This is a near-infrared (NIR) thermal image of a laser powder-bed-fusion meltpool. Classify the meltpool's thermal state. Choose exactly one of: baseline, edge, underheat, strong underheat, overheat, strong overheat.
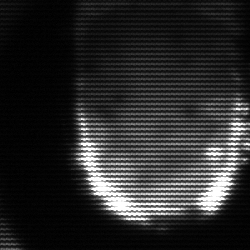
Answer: baseline